【题型】选择题　【知识点】平面几何　【难度】medium
如图，$E$ 是 $\parallelogram ABCD$ 的边 $AB$ 上的点，连接 $DE$、$CE$，$Q$ 是 $CE$ 的中点，连接 $BQ$ 并延长交 $CD$ 于点 $F$，连接 $AF$ 与 $DE$ 相交于点 $P$，若 $S_{\triangle APD}=5\mathrm{cm}^2$，$S_{\triangle BQC}=9\mathrm{cm}^2$，则阴影部分的面积为（ ）

A. $23\mathrm{cm}^2$ \quad B. $20\mathrm{cm}^2$ \quad C. $17\mathrm{cm}^2$ \quad D. $13\mathrm{cm}^2$
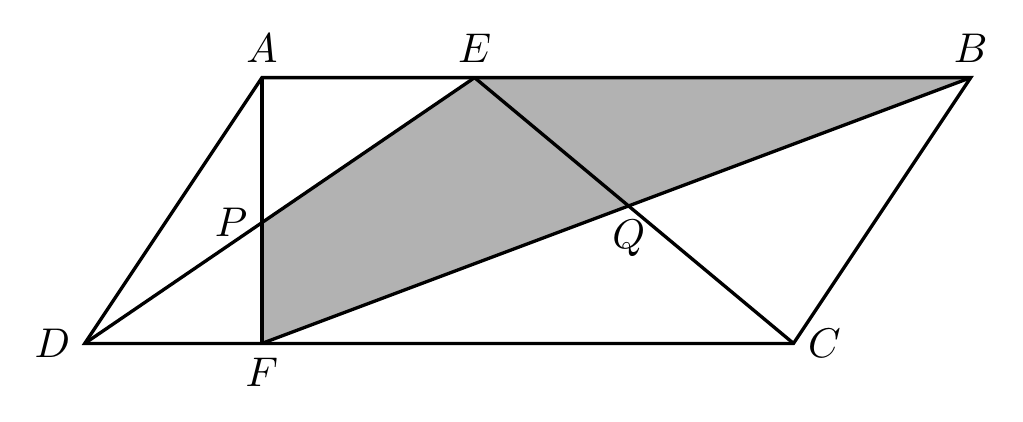
【解答】
【答案】A

【分析】

【详解】解：连接 $EF$，如图，

$\because$ 四边形 $ABCD$ 为平行四边形，

$\therefore AB = CD$，$AB \parallel CD$，

$\therefore \angle BEC = \angle FCE$，

$\because Q$ 是 $CE$ 中点，

$\therefore EQ = CQ$，

在 $\triangle BEQ$ 和 $\triangle FCQ$ 中，

\[
\begin{cases}
\angle BQE = \angle FQC \\
EQ = CQ \\
\angle BEQ = \angle FCQ
\end{cases},
\]

$\therefore \triangle BEQ \cong \triangle FCQ(\text{ASA})$，

$\therefore BE = CF$，

$\because BE \parallel CF$，

$\therefore$ 四边形 $BCFE$ 为平行四边形，

$\therefore S_{\triangle BEF} = 2S_{\triangle BQC} = 18\mathrm{cm}^2$，

$\because AB - BE = CD - CF$，

即 $AE = FD$，

$\because AE \parallel FD$，

$\therefore$ 四边形 $ADFE$ 为平行四边形，

$\therefore S_{\triangle PEF} = S_{\triangle APD} = 5\mathrm{cm}^2$，

$\therefore$ 阴影部分的面积 $= S_{\triangle BEF} + S_{\triangle PEF} = 18 + 5 = 23(\mathrm{cm}^2)$。

故选：A。
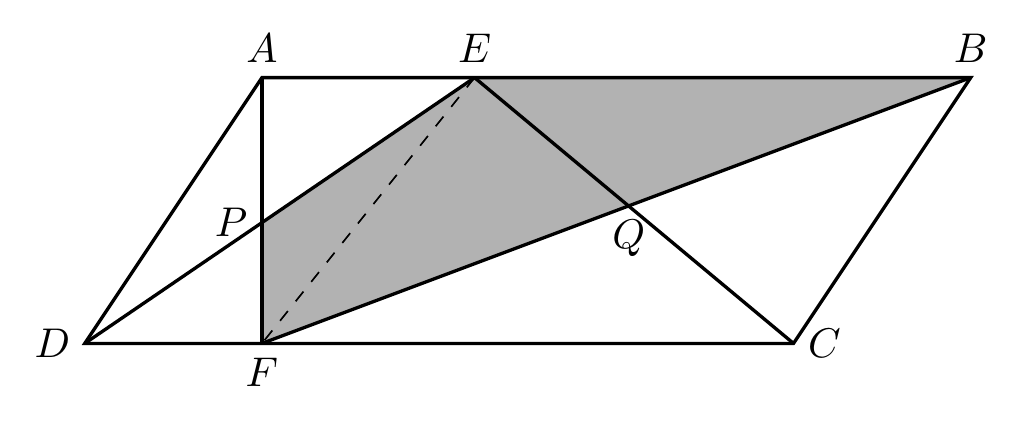